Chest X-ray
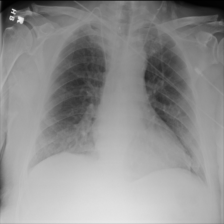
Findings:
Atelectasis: negative
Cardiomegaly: negative
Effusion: negative
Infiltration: negative
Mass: negative
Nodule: negative
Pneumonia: negative
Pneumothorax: negative
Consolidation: negative
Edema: negative
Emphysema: negative
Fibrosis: negative
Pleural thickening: negative
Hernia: negative